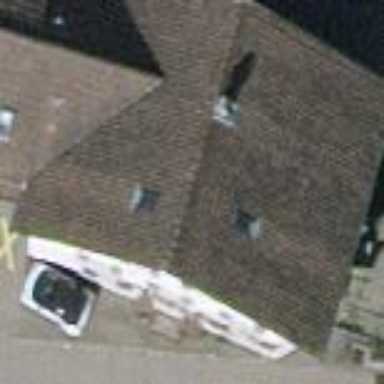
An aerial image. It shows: Terrace building.